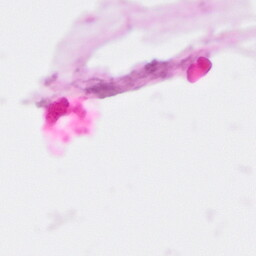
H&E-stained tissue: Pancreatic